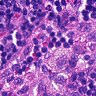
Metastatic tissue present: no